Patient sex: M
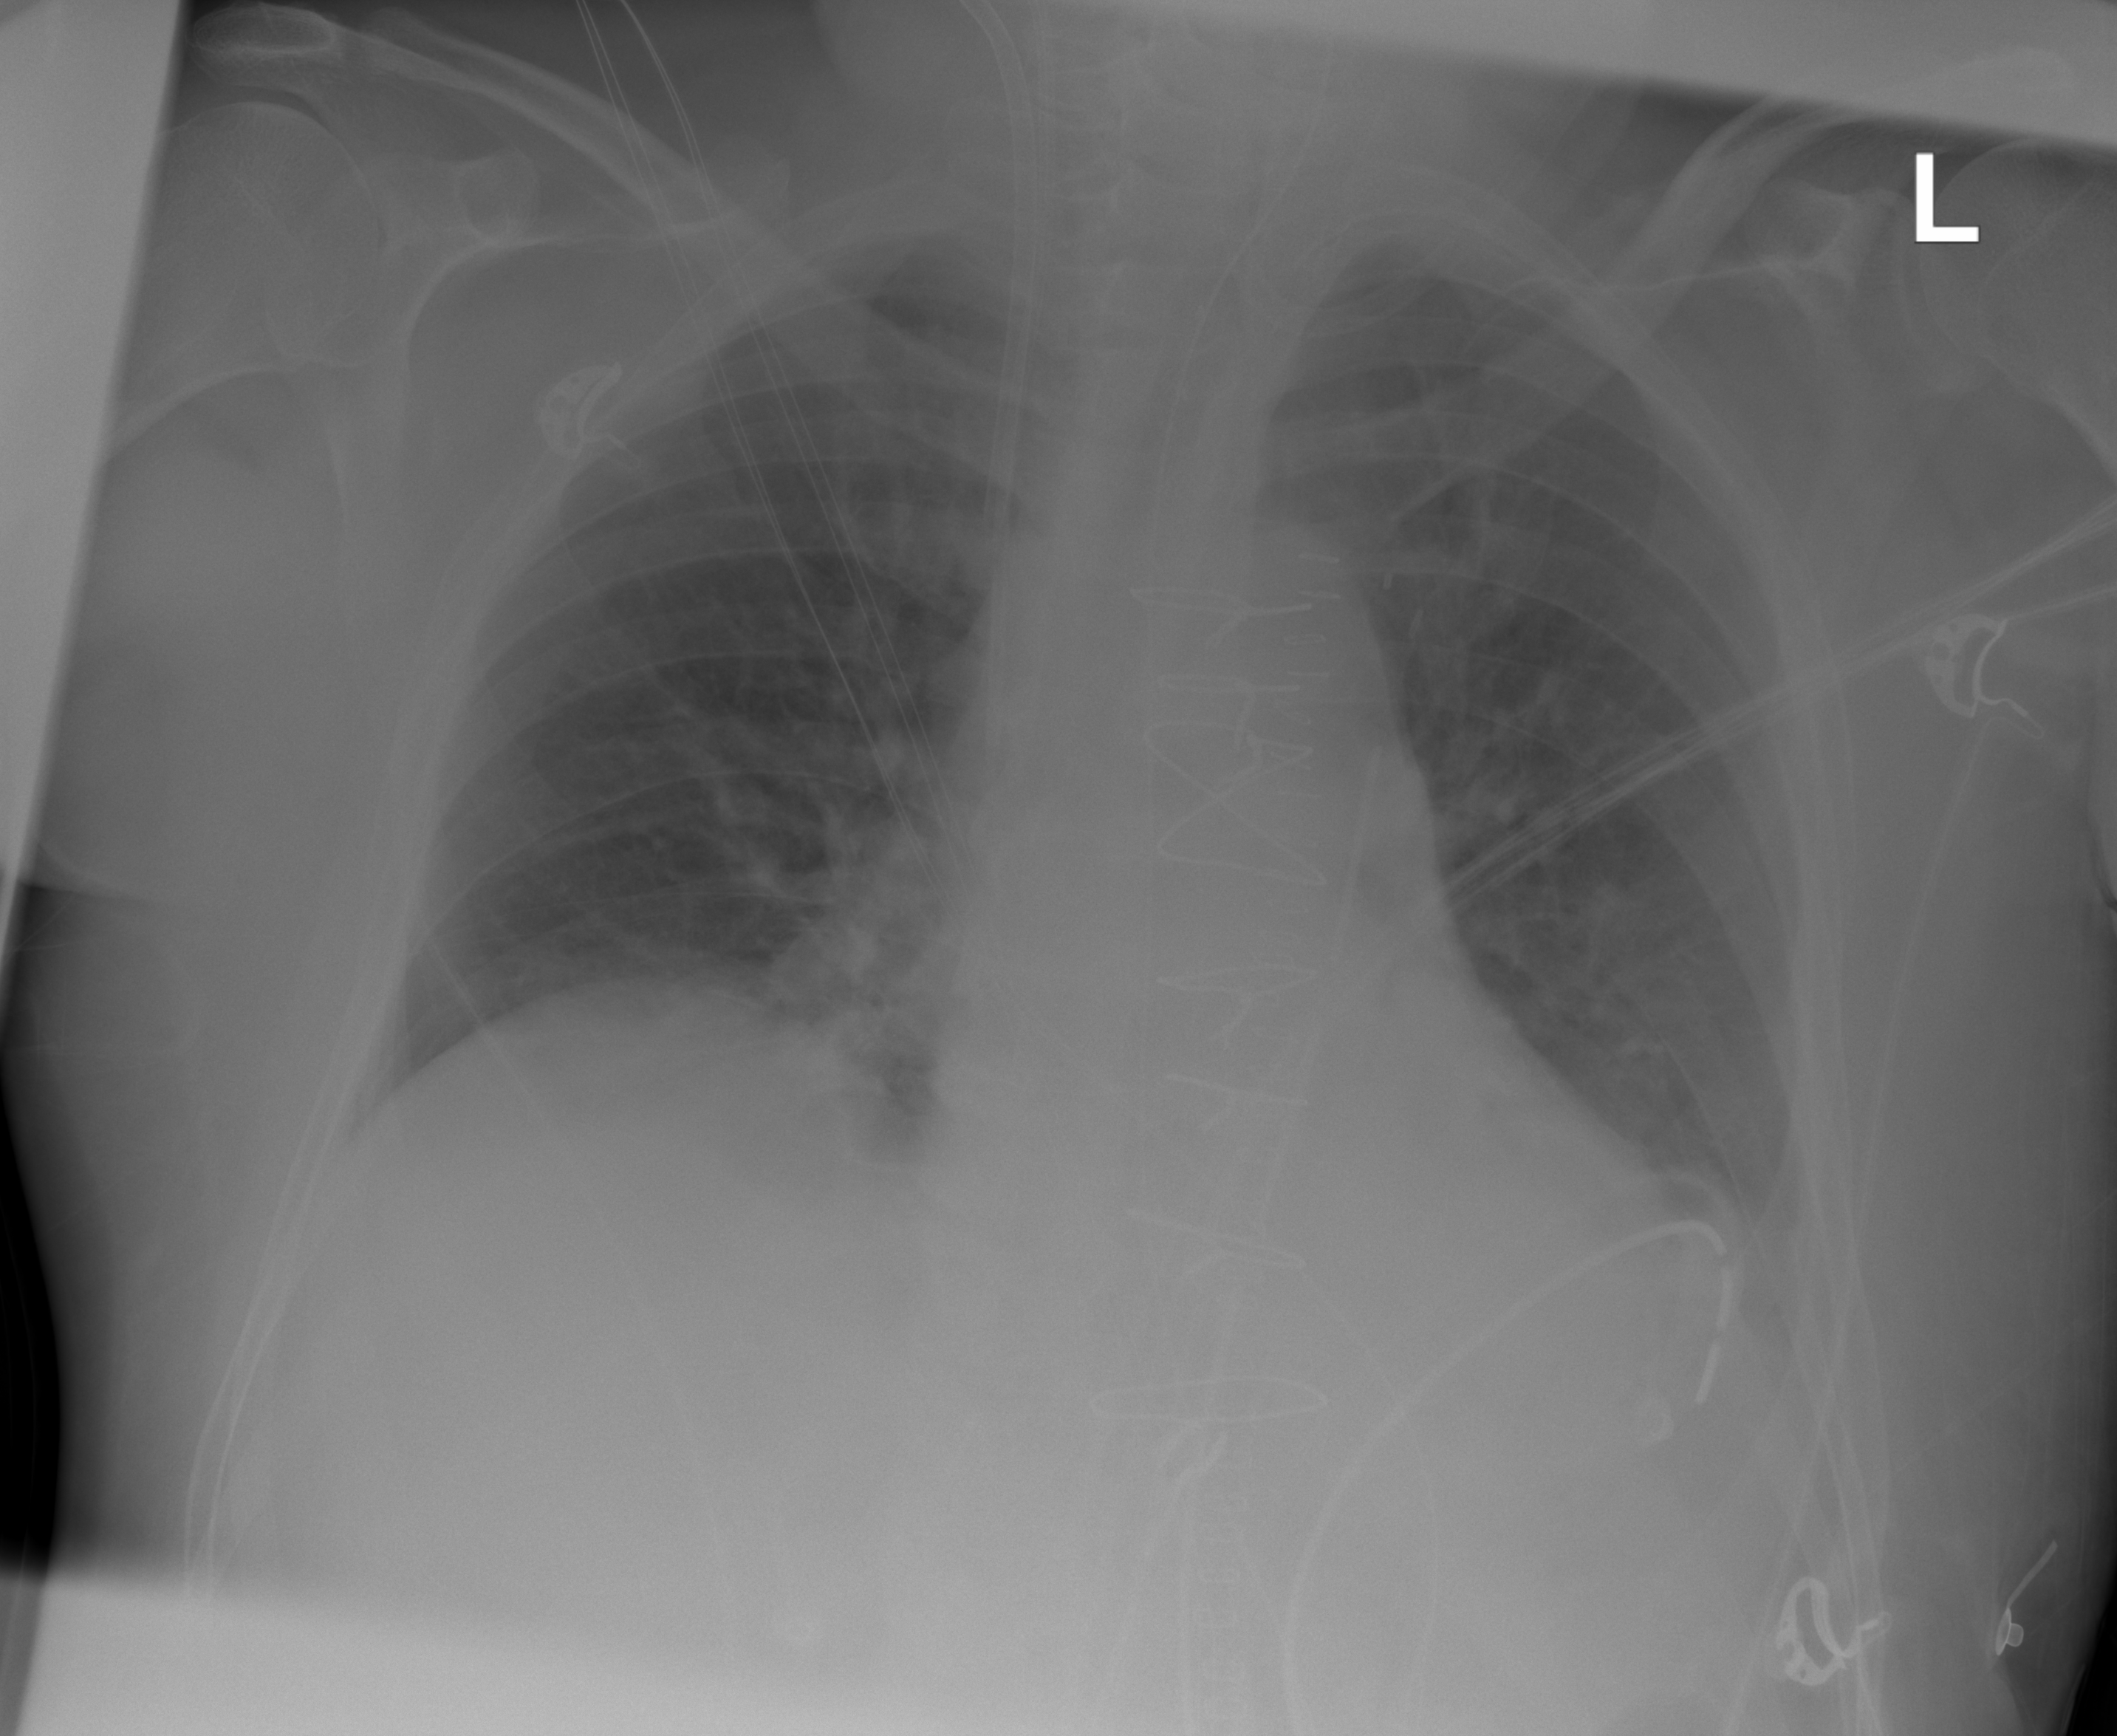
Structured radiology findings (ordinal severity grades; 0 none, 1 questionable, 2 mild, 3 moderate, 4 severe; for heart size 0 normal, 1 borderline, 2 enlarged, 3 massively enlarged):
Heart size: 0
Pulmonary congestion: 2
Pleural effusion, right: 0
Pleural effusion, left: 0
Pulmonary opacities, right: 0
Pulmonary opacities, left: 0
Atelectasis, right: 0
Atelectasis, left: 0